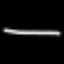
Label: line